Field crop: maize
Growth stage: 2
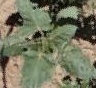
Species: datura